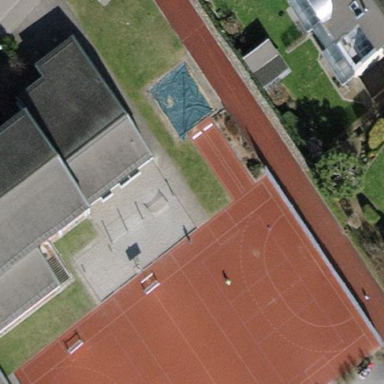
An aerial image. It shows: Athletics track located in leisure land area.